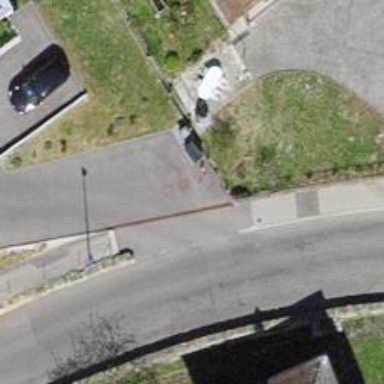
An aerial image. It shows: Driveway with asphalt surface and sidewalk.